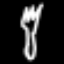
Label: fork